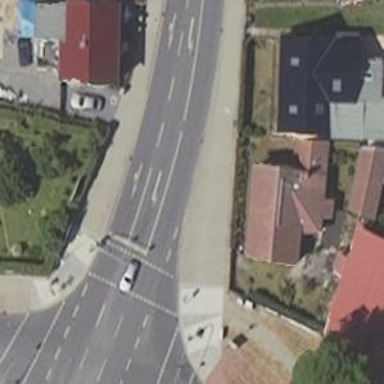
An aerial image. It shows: Secondary road with asphalt surface. There are separate sidewalks on both sides.